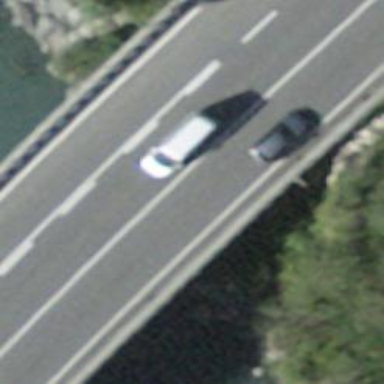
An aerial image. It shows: Motorroad bridge with asphalt surface. It is classified as trunk highway.